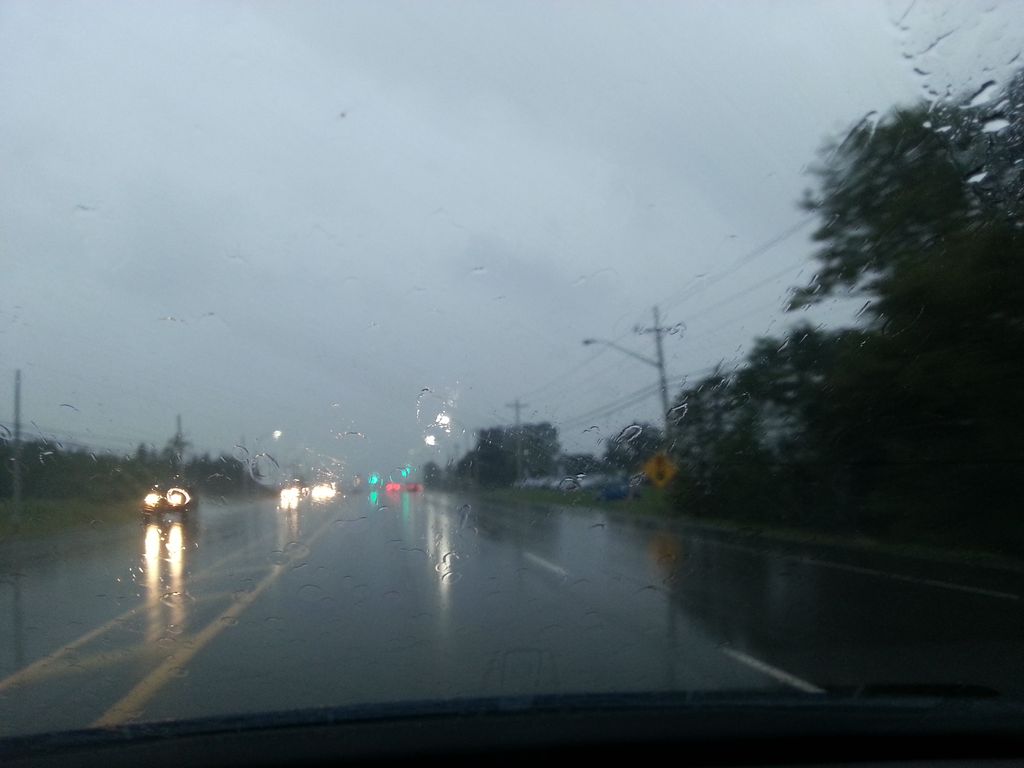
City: charlottetown